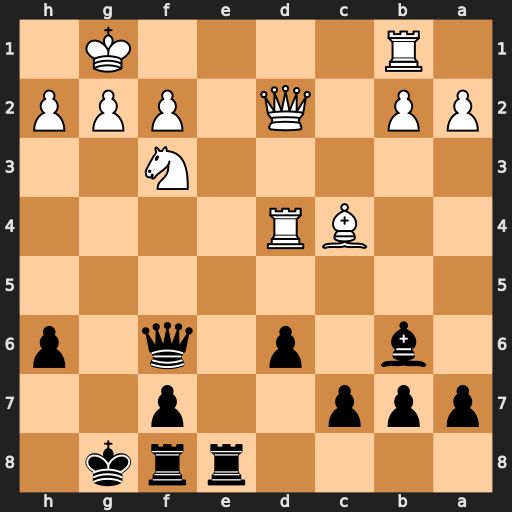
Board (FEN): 4rrk1/ppp2p2/1b1p1q1p/8/2BR4/5N2/PP1Q1PPP/1R4K1
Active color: b
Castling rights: -
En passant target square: -
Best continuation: Bxd4 Nxd4 Re4 Rd1 c5